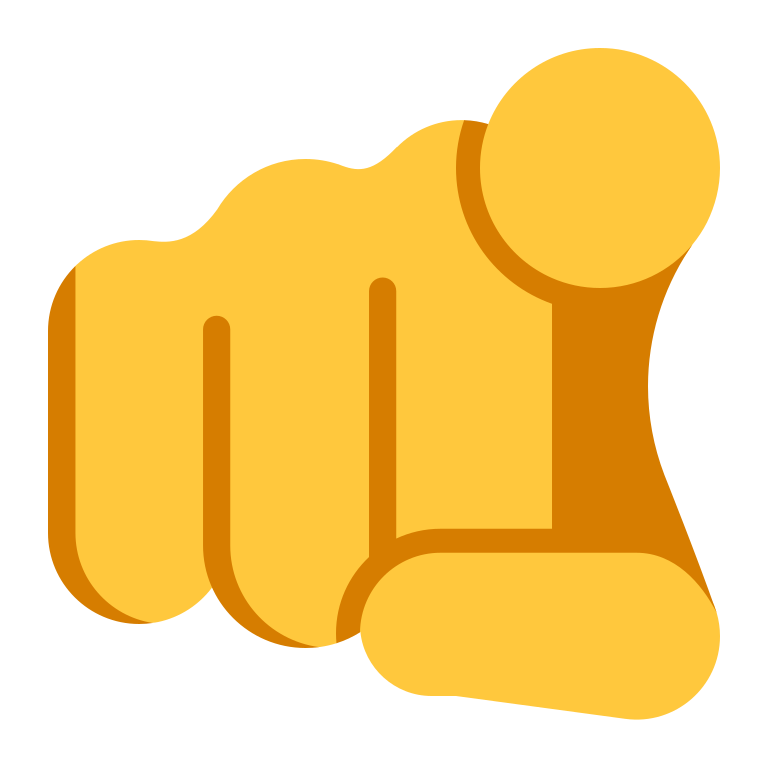
index pointing at the viewer flat default